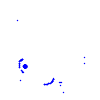
Particle: electron